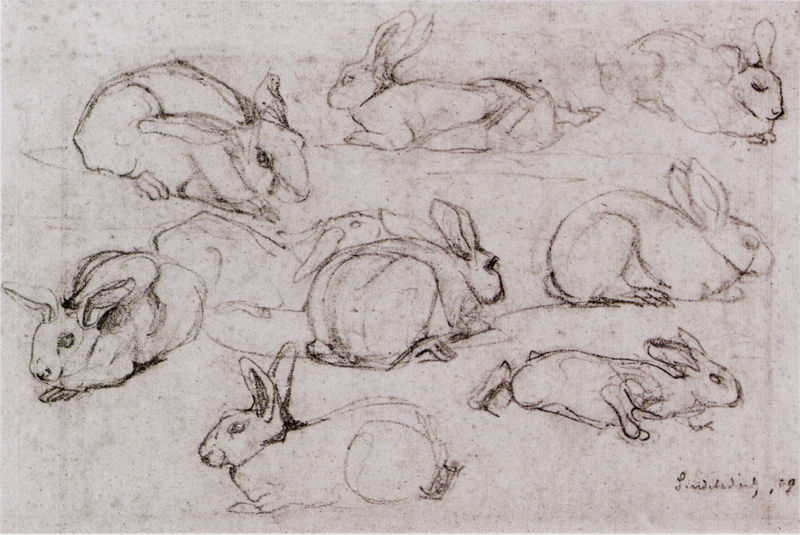
Titel: Hasenstudien
Künstler: Franz Marc
Standort: London
Institution: Privatsammlung
Schlagwörter: kopf, weiß, sitzen, bewegung, blume, grau, kreide, mund, nase, rücken, schwarz, skizze, zeichnung, tier, tiere, anatomie, augen, stehen, schauen, signatur, natur, sitzend, ohren, hase, hasen, beine, fell, hintern, papier, kauern, liegen, umrisse, haltung, studie, laufen, grafik, graphik, linien, löffel, pfoten, liegend, umriss, posen, suchen, unterschrift, kohle, hocken, schwarz weiß, seite, dynamik, lauf, bleistift, entwurf, studien, seiten, kaninchen, schnauze, zeichnen, ostern, riechen, säugetier, dürer, entwürfe, skizzen, acht, neun, zeichnungen, graphit, ansichten, bleistif, marc, tierstudie, säugetiere, naturstudie, kantig, nager, alfred dürer, bewegungen, bewegungsstudien, haltungen, kanickel, karnickel, mümmelmann, positionen, skizee, stellungen, osterhase, pirsch, bleistsift, vordelräufe, hoppeln, bkeistift